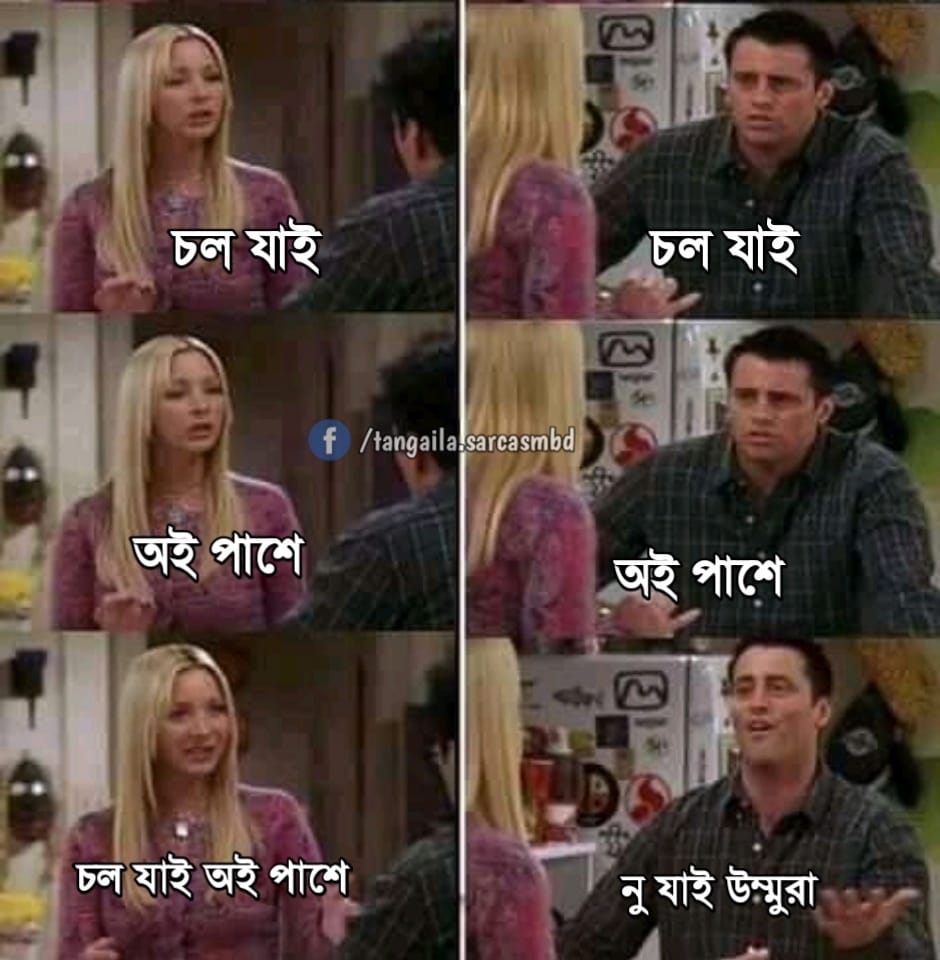
Caption: চল যাই  চল যাই   অই পাশে  অই পাশে   চল যাই অই পাশে   নু যাই উম্মুরা
Label: non-hate